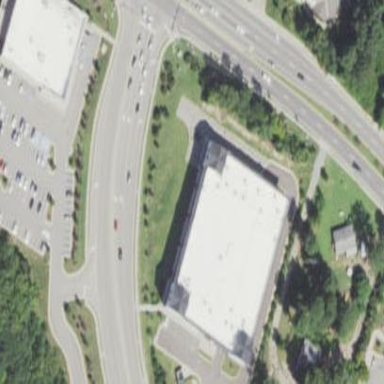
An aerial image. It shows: Building.